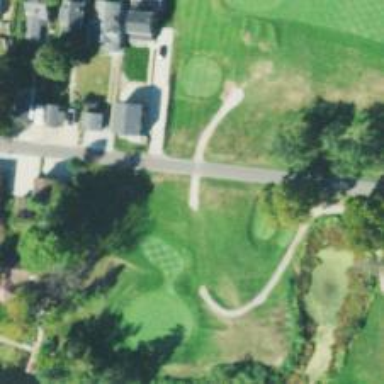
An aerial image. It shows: Pathway for golfing.